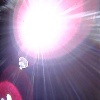
Label: sunburn